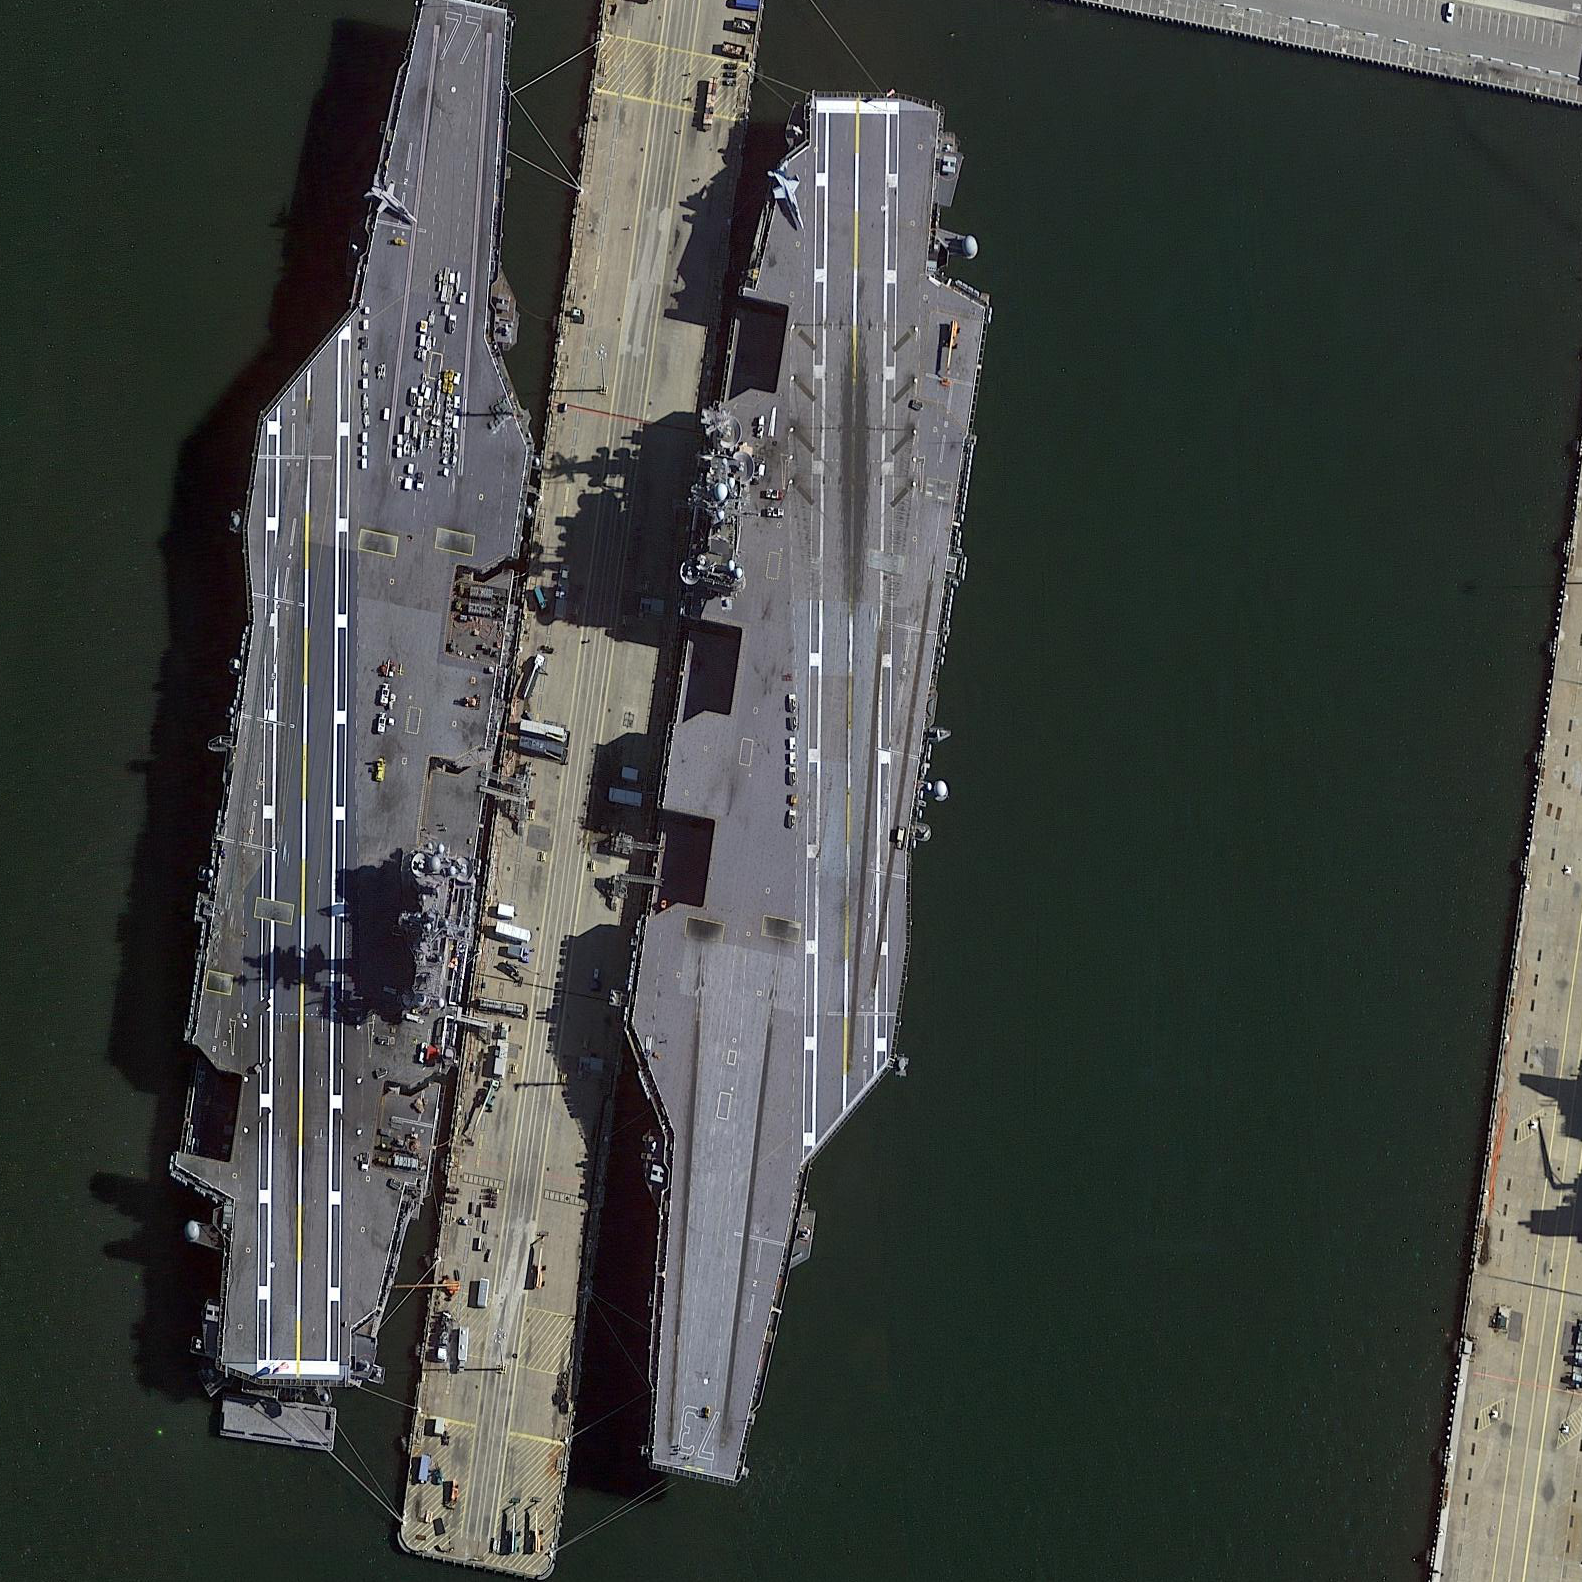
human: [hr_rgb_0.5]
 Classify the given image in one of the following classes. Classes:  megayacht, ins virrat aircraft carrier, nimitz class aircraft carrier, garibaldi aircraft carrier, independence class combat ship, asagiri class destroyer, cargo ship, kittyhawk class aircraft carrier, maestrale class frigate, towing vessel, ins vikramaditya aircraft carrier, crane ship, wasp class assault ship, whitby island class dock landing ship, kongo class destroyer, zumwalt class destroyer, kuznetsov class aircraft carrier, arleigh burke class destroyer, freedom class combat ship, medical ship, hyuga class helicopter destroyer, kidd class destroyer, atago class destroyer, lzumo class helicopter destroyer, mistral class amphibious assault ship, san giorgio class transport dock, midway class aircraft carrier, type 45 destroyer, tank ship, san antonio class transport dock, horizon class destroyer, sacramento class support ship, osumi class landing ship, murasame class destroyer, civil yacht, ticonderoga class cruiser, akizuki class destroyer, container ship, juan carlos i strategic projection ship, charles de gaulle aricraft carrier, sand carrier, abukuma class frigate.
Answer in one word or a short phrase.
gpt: Nimitz class aircraft carrier